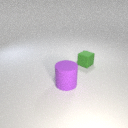
small green rubber cube behind large purple rubber cylinder